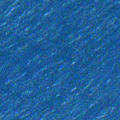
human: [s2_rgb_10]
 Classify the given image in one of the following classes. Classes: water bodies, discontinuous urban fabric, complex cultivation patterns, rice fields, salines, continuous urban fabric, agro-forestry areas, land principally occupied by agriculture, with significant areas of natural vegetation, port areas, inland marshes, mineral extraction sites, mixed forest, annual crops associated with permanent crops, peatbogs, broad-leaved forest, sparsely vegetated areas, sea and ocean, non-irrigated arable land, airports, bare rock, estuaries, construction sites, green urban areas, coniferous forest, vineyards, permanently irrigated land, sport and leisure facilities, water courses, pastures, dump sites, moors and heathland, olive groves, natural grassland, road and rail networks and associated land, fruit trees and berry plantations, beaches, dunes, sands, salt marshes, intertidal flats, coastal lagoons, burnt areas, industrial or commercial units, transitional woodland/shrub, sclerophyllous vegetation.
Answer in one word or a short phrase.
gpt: sea and ocean